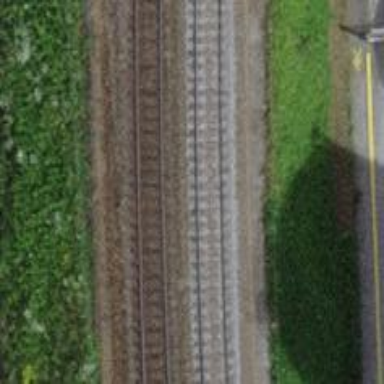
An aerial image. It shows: Railway track with contact lines for electrification.